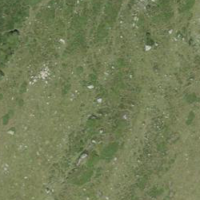
EUNIS habitat code: 26
Species observed at this site:
Hesperia comma
Erebia tyndarus